Question: ---
The proper styling of this bar requires:
- the progress bar must be covered by an element holding a number of cross-bars.- no images (i.e. using an image of the cross bars).- the progress bar must be attached to the bottom of the origin, and extend upward.- most importantly, the progress bar's wrapper width must remain dynamic (%), not defined statically. - the bar's width stretches depending on the width of its container component- A pure CSS solution is best, but JQuery is fair game.
---

---
'''
<div class="container">
<div class="attendance">
<p class="title">attendance</p>
<div class="attendance-bar">
<div class="attendance-level"></div>
<div class="attendance-cage-css">
<div class="crossbar-1"></div>
<div class="crossbar-2"></div>
<div class="crossbar-3"></div>
<div class="crossbar-4"></div>
<div class="crossbar-5"></div>
<div class="crossbar-6"></div>
<div class="crossbar-7"></div>
<div class="crossbar-8"></div>
<div class="crossbar-9"></div>
</div>
</div>
</div>
</div>
'''
---
<URL>
<URL>
---
I've implemented unique classes for each crossbar in order to achieve the increasing margins between them shown above. Thumbs up if you know how to achieve the effect without the classes. Show it in your JS Fiddle.
---
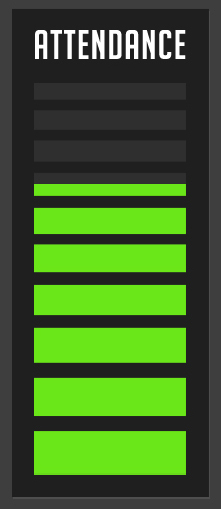
Answer: I took your fiddle and created <URL> from it. It's a very simple demonstration of what you can do with it. You click the "Click me and it goes from 5px to 200px. Of course you can make it so that it increments by a certain number everytime. This is the just of it though. I just posted on here some of the changes I made, the full code is on the jsfiddle
<URL> one goes up by 5px everytime you click it. Of course you'd need to tell it went to stop, otherwise it'd go on forever.
'''
<div class="container">
<div class="attendance">
<p class="title">ATTENDANCE</p>
<div class="attendance-bar">
<div class="attendance-level">
<div class="bar-1"></div>
<div class="bar-2"></div>
<div class="bar-3"></div>
<div class="bar-4"></div>
<div class="bar-5"></div>
<div class="bar-6"></div>
<div class="bar-7"></div>
<div class="bar-8"></div>
<div class="bar-9"></div>
</div>
<div class="attendance-cage-css"></div>
</div>
</div>
</div>
<div id="changeatt" style="top:50px; left: 200px; position: absolute">Click me</div>
'''
'''
.container{
width:100px;
height:350px;
position: absolute;
}
.attendance-bar{
float:left;
width:90%;
margin:0px 5% 0px 5%;
height:260px;
background-color:#2f2f2f;
}
.attendance-cage-css{
width:80px;
float:left;
background-color:#6ae719;
height:5px;
position: absolute;
bottom: 20px;
z-index: 1;
}
.bar-1,.bar-2,.bar-3,.bar-4,.bar-5,.bar-6,.bar-7,.bar-8,.bar-9{
float:left;
width:100%;
background-color:#1f1f1f;
height:10px;
z-index: 9999;
}
.attendance-level{
float:left;
height:100px;
width:80px;
z-index: 9999;
position: absolute;
top:60px;
}
'''
'''
$('#changeatt').click(function(){
$('.attendance-cage-css').css('height', '200px');
});
'''
If you want a max height, I would recommend something like below. It will check to make sure the height of the progress bar does not exceed that of the progress bar container.
'''
if($('.attendance-cage-css').height() < $('.attendance-bar').height()){
$('.attendance-cage-css').css('height', $('.attendance-cage-css').height() + 5);
}
'''
Note: If you want the bar to reach max height, you must make the height of the container a multiple of which you are increasing the progress bar. For example, if you are increasing the bar by 5px then the height of the container should be 260px, 265px, etc.